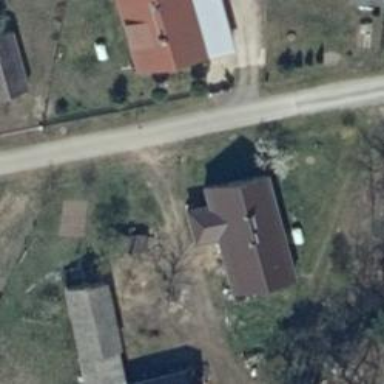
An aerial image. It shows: House with gabled roof oriented along. The roof is grey in color.